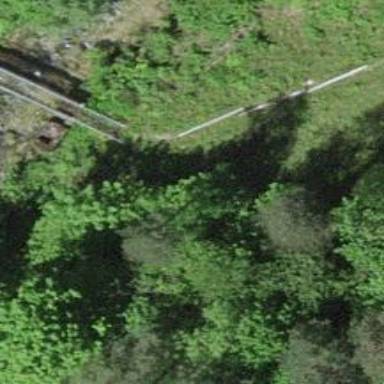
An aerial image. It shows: Boardwalk bridge over path.